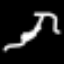
Label: squiggle